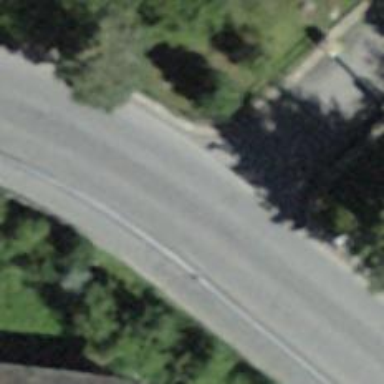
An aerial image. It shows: Residential road with asphalt surface. There is sidewalk on the left side.